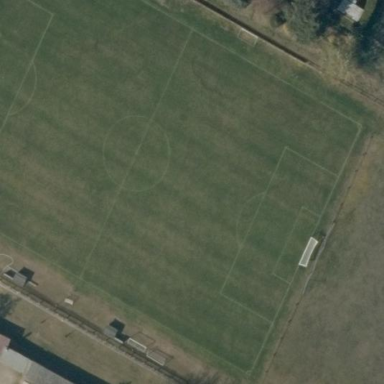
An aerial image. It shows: Soccer pitch for leisure land activities.